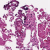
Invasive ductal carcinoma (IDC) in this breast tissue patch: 0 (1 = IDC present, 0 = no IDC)